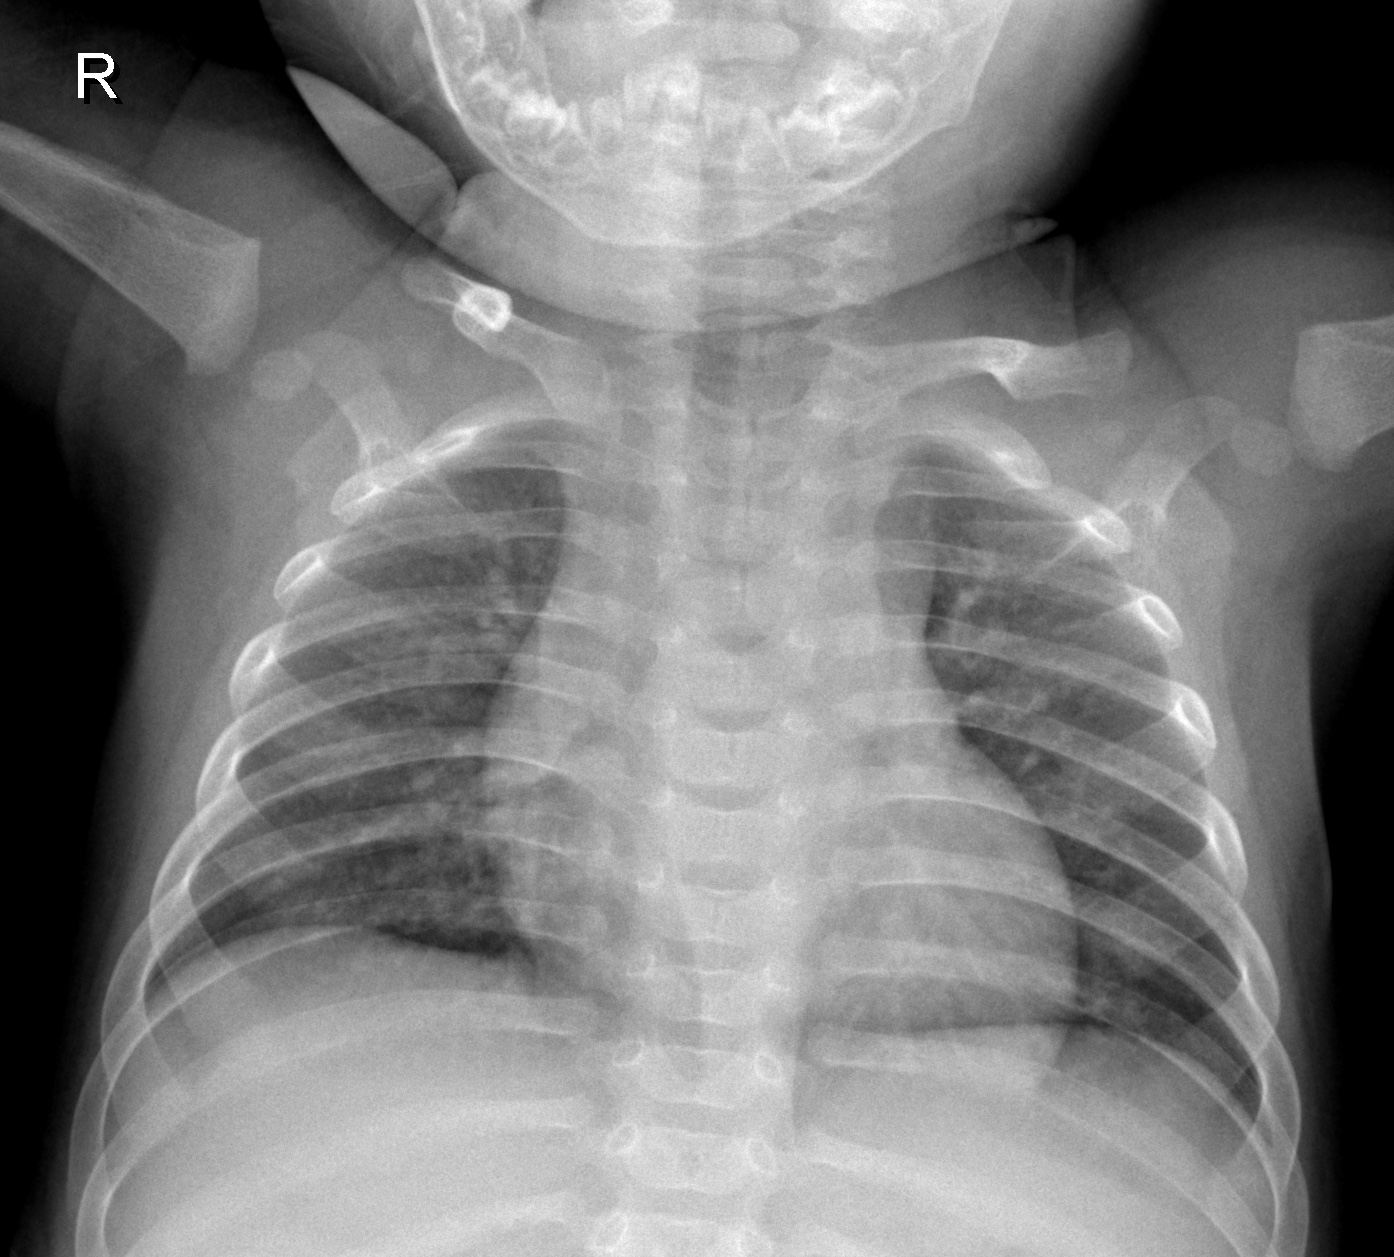
Diagnosis: NORMAL